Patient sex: F
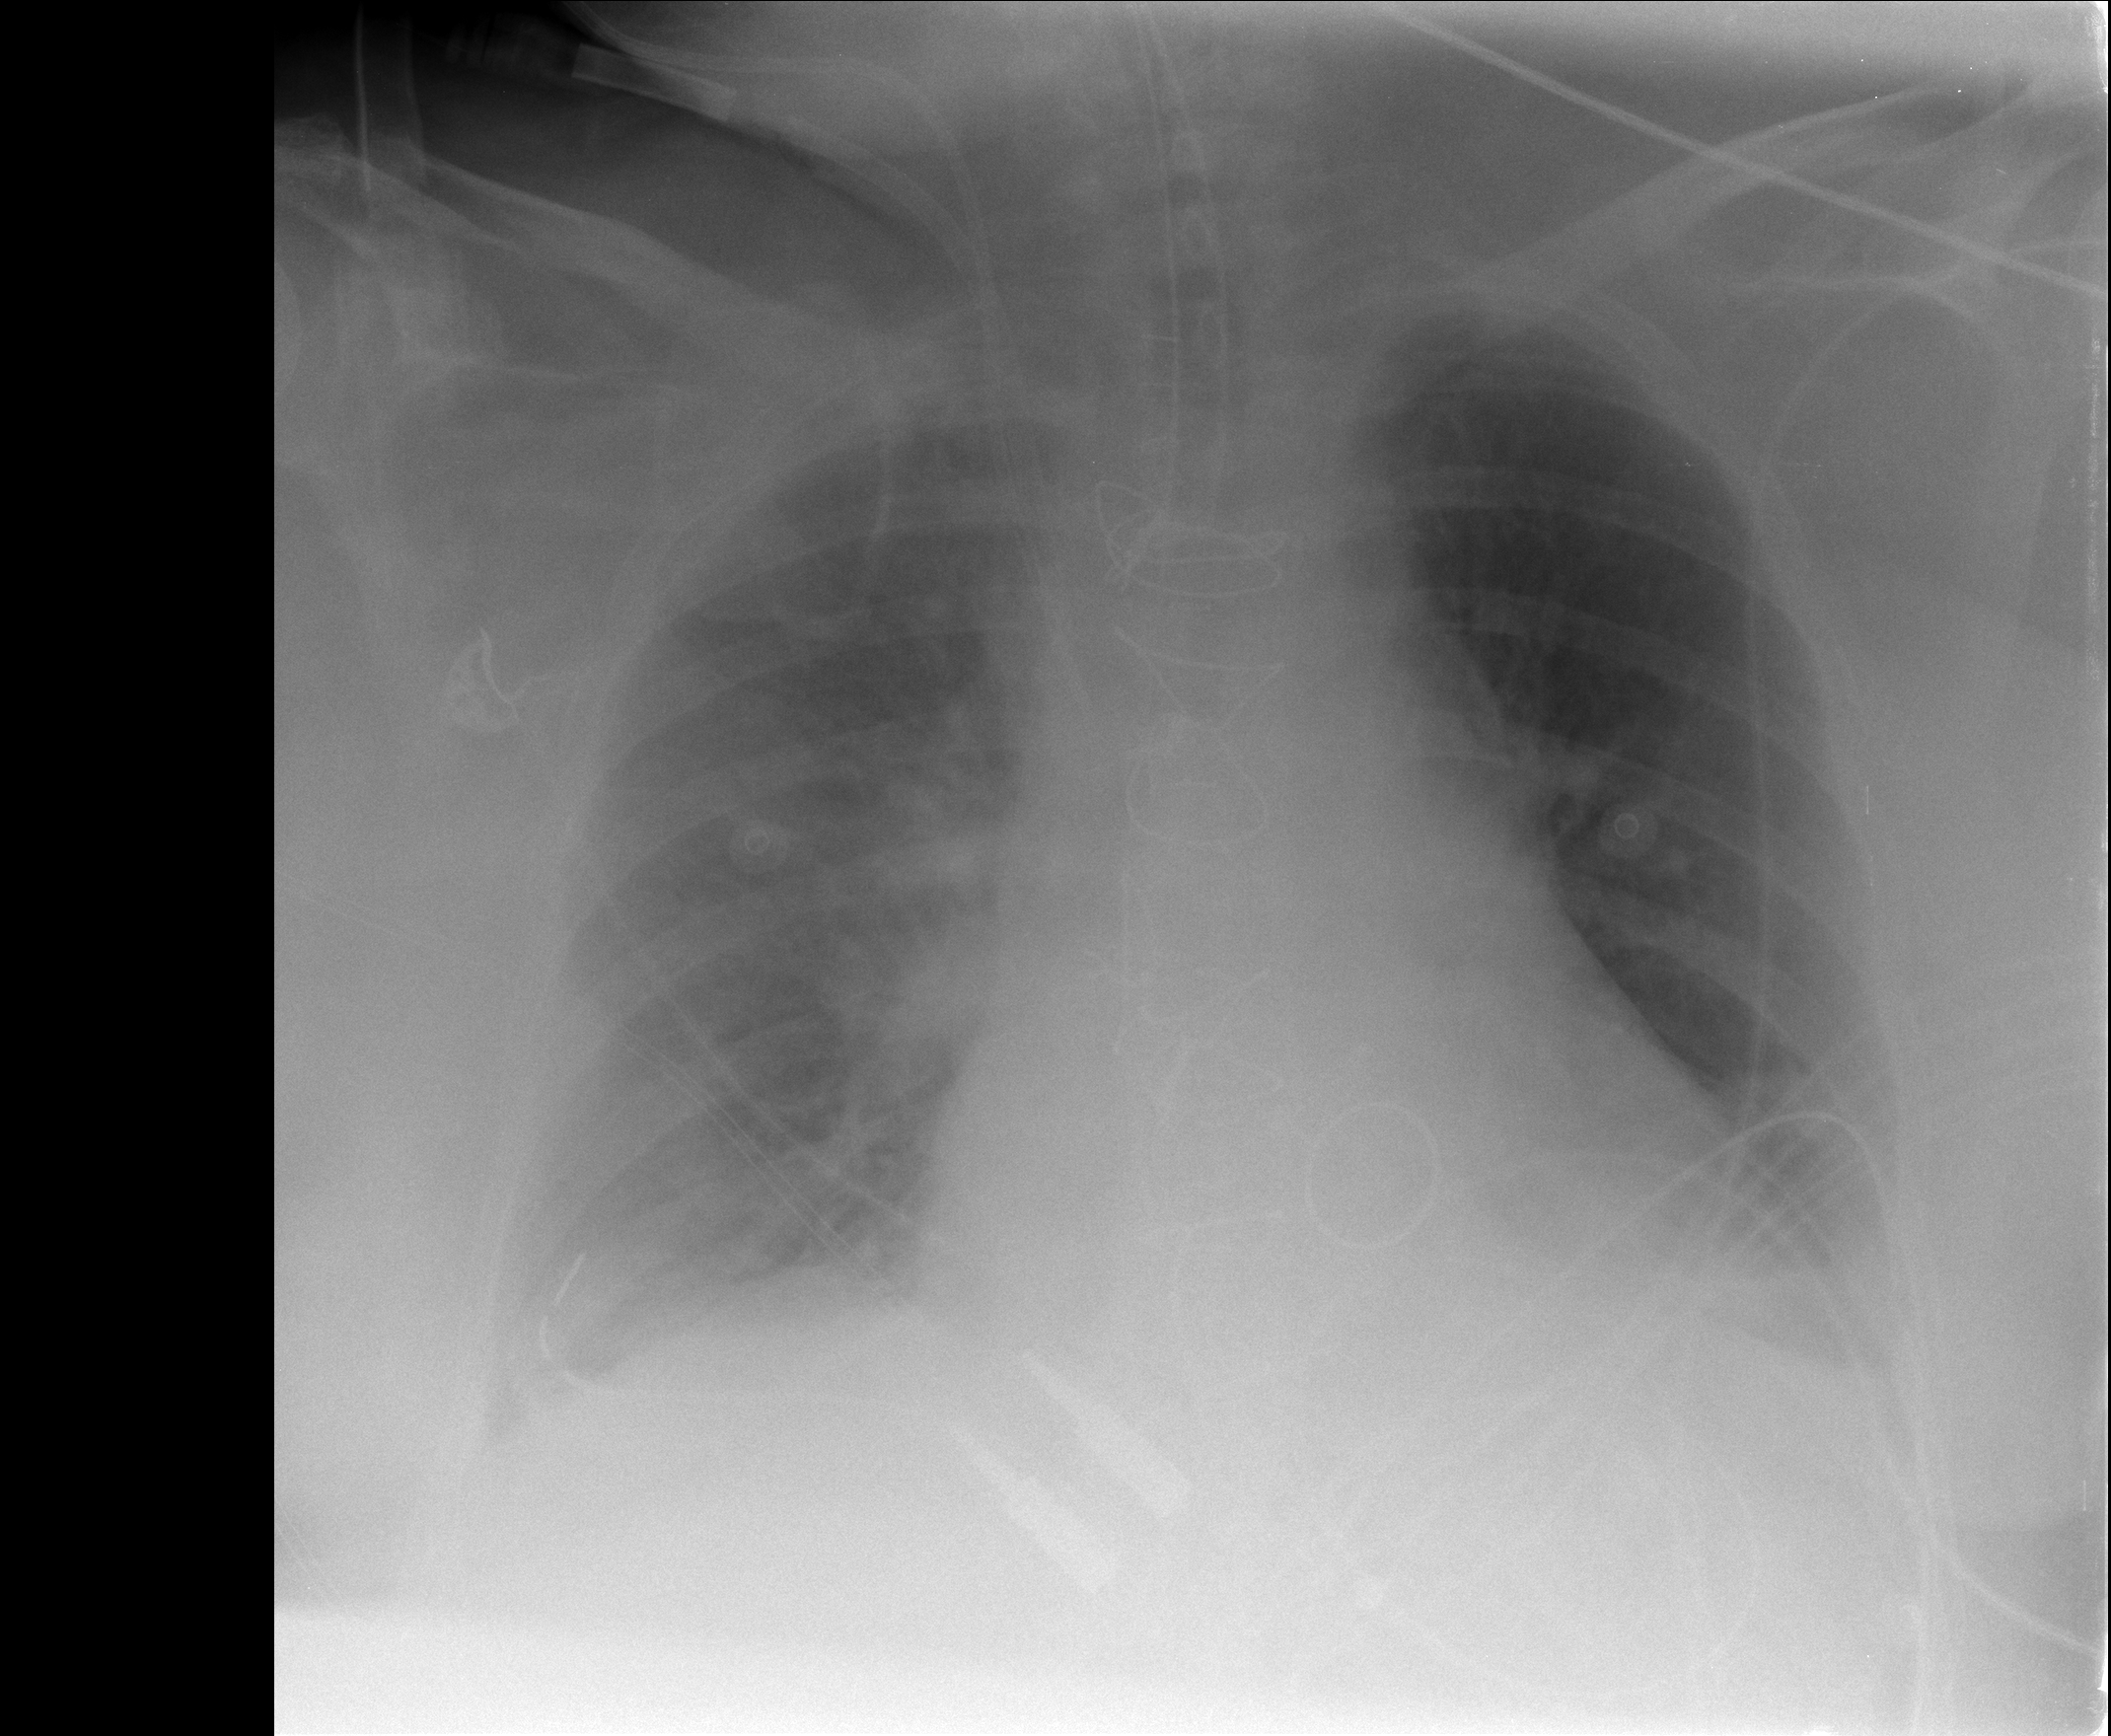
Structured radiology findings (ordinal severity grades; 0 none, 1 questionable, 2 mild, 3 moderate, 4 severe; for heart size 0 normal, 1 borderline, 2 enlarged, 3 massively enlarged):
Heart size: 2
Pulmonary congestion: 2
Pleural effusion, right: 0
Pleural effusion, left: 0
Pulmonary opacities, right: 2
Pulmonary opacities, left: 0
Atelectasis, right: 2
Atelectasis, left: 2